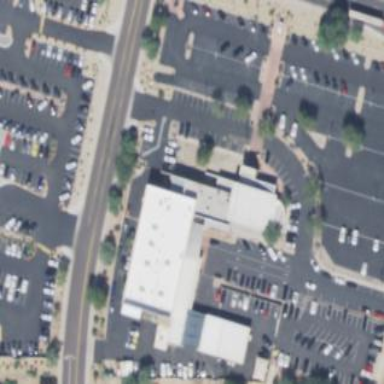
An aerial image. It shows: Car shop building.